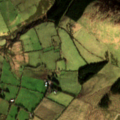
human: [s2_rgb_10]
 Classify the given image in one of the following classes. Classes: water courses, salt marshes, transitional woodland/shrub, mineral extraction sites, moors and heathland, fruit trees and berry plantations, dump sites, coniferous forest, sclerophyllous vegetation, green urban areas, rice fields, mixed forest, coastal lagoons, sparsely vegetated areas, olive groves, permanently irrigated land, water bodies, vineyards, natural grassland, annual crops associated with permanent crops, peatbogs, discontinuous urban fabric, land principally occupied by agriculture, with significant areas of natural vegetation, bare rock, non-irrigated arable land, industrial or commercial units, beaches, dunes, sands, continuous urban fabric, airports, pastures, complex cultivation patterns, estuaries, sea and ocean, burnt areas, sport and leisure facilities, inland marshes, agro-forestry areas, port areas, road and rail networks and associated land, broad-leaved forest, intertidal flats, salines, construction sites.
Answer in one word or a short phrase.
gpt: pastures, coniferous forest, mixed forest, natural grassland, moors and heathland